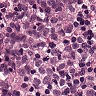
Metastatic tissue present: yes